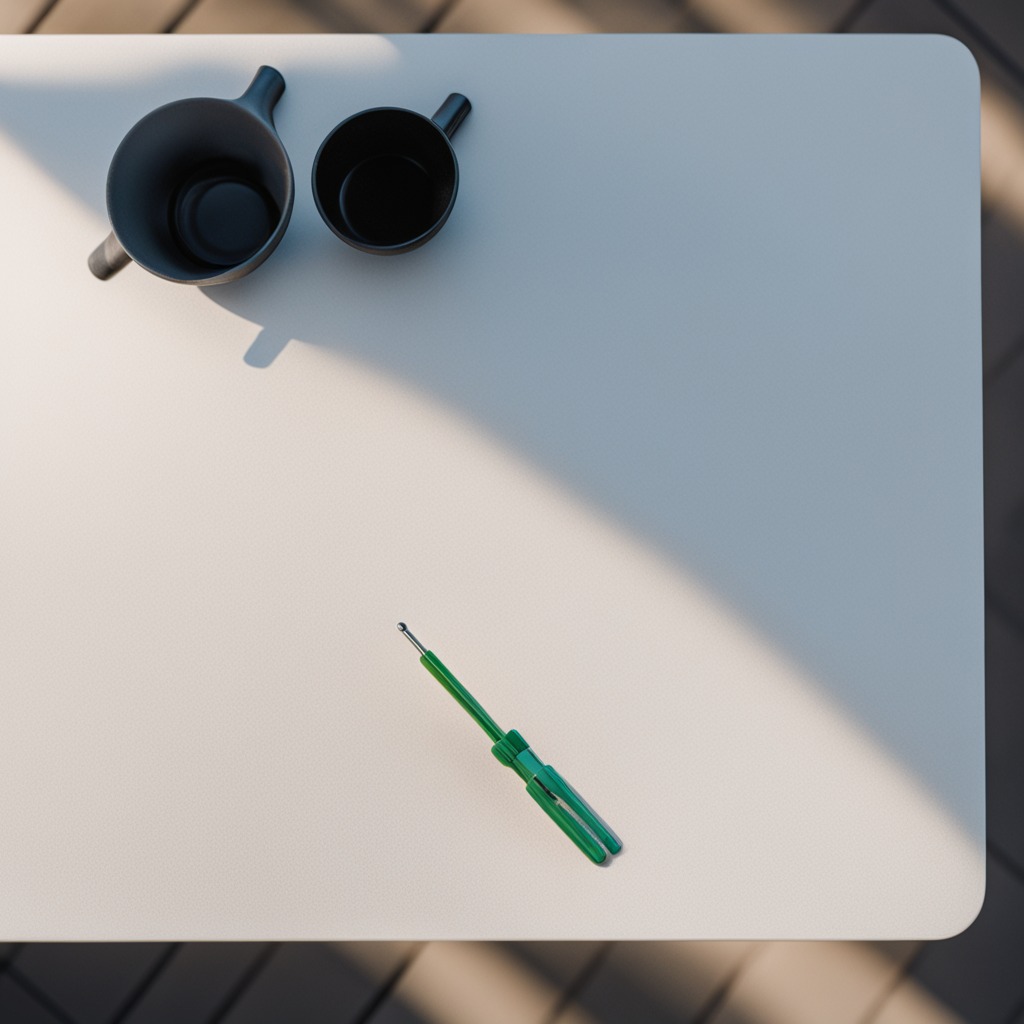
A screwdriver is lying on the table.